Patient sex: M
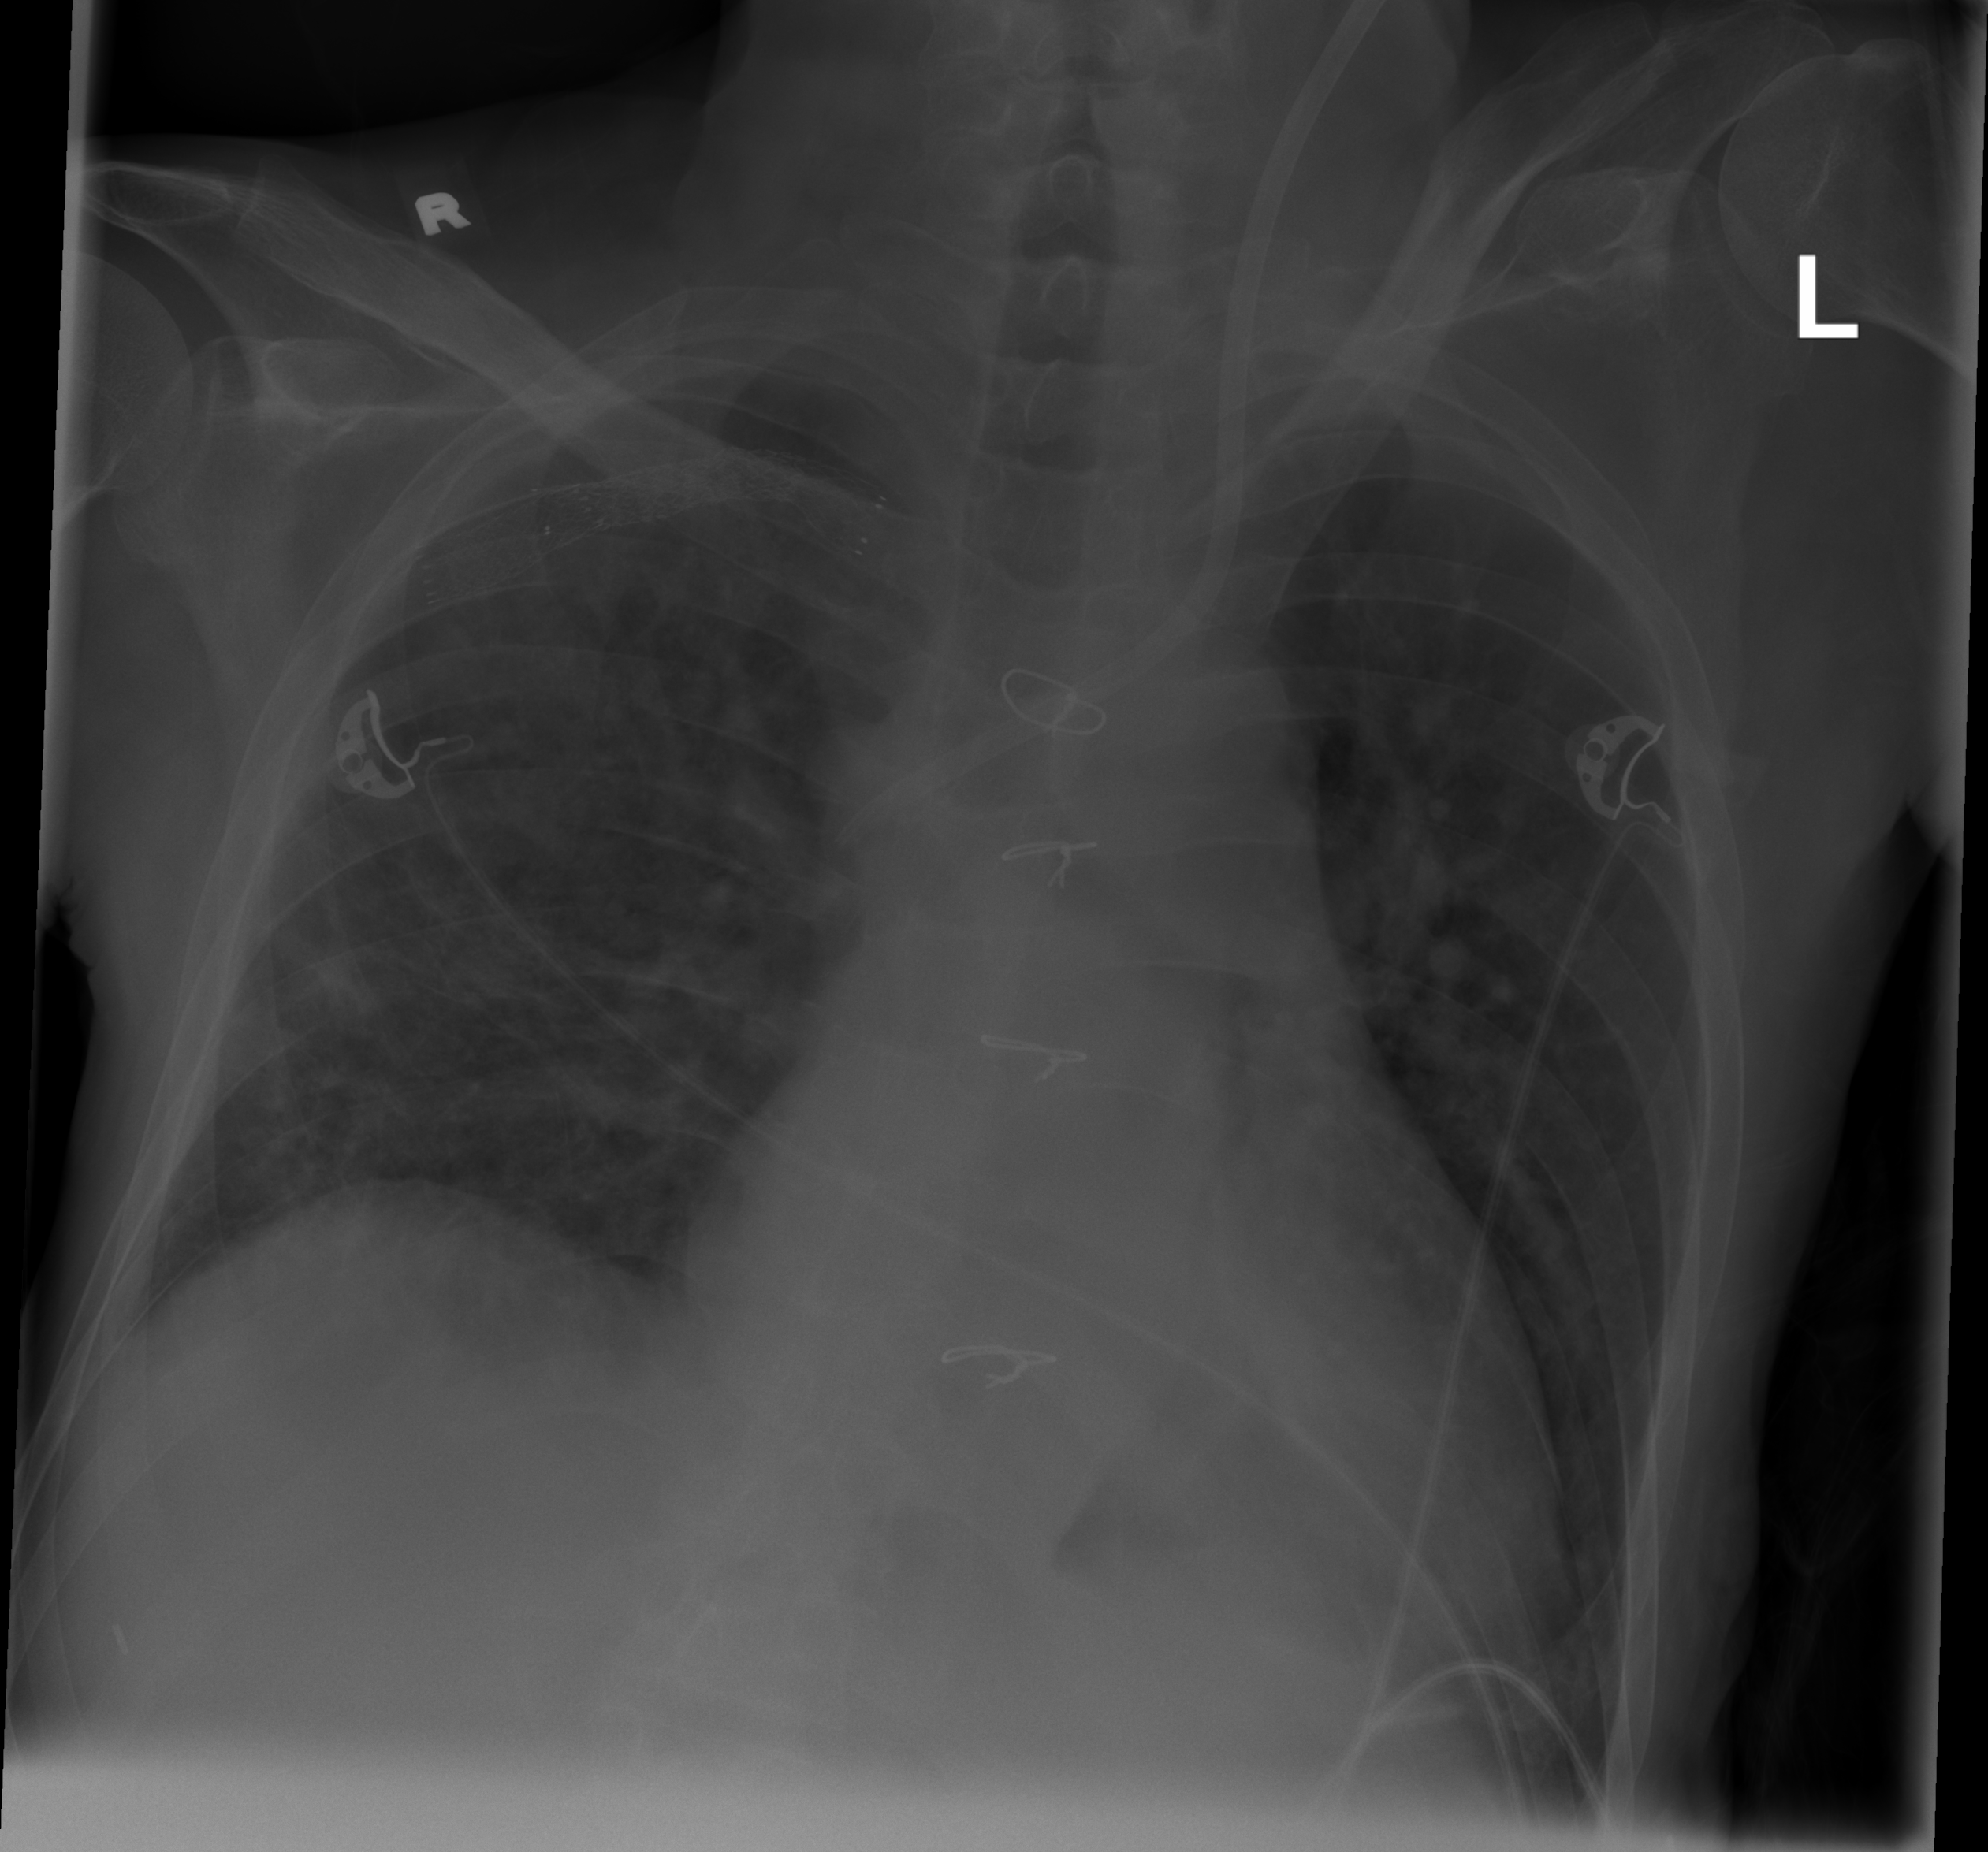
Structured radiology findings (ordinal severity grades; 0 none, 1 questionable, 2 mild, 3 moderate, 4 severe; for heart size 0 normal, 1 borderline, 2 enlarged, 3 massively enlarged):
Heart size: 2
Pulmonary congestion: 2
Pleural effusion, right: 0
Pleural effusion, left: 0
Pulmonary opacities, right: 2
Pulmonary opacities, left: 2
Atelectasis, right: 2
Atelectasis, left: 0